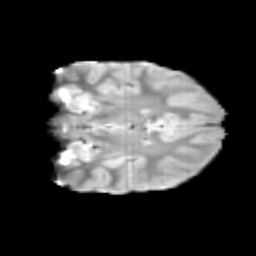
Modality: T2w
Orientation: coronal
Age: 9
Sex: female
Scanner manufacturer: siemens
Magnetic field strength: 3 T
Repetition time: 3.8 s
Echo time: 0.07 s